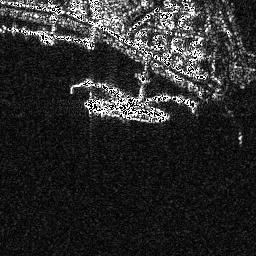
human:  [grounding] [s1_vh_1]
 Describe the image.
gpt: In the satellite image, there is  <ref>1 large ship </ref> <box>[[31, 35, 65, 46, 0]]</box> located at center.